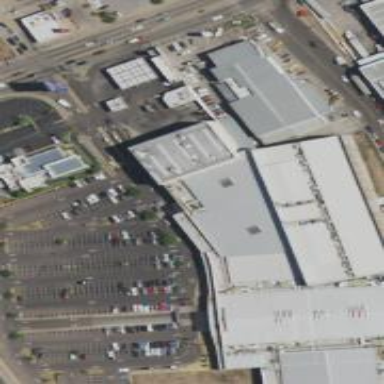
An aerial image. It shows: Mall building.